Interaction volume radius: 10 \u00c5
Interaction volume height: 20 \u00c5
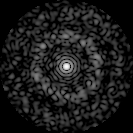
Disorder parameter: 0.8191